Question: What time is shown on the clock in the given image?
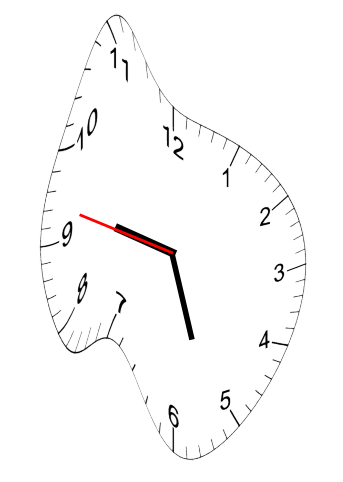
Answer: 09:26:47